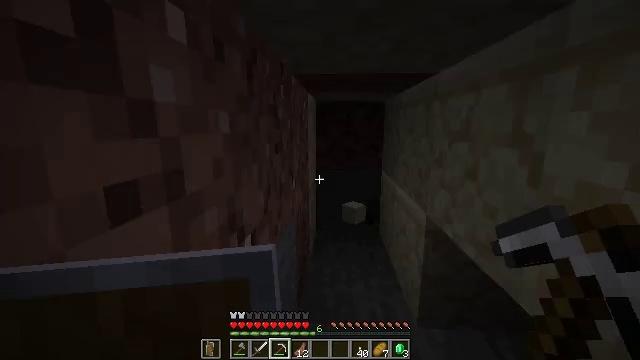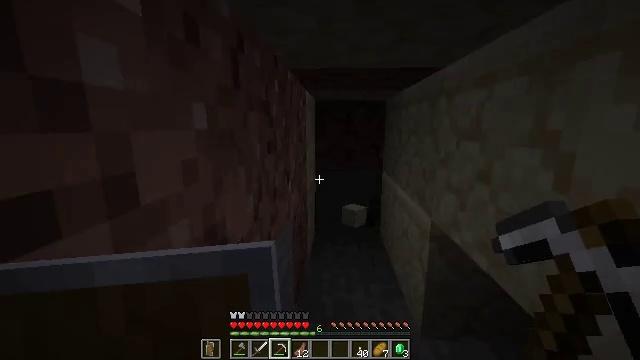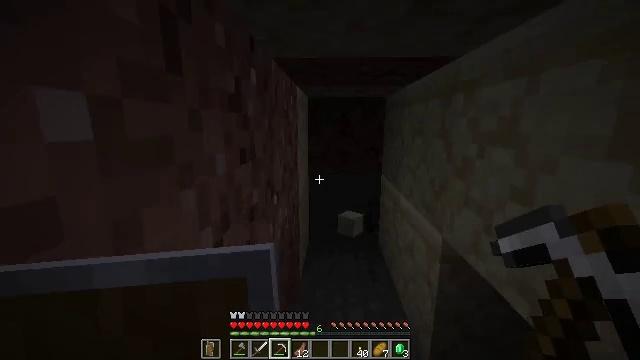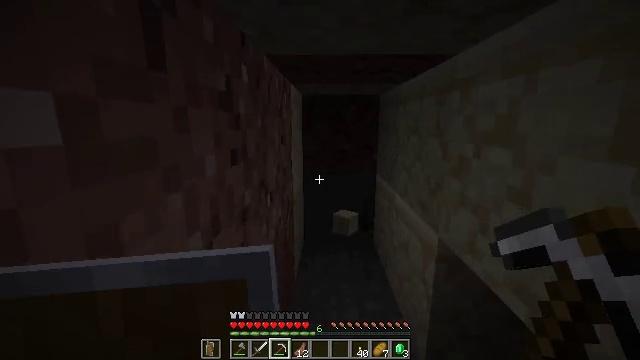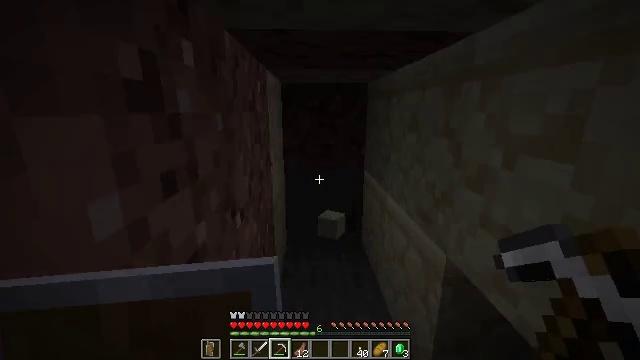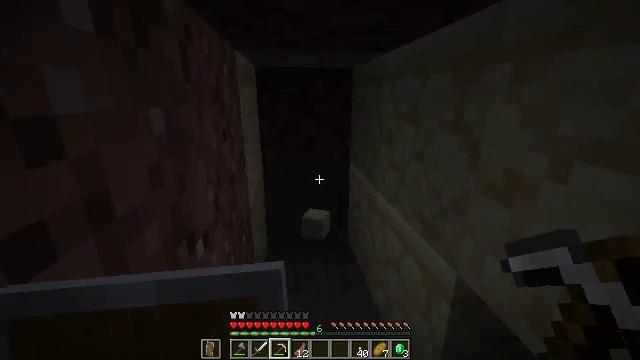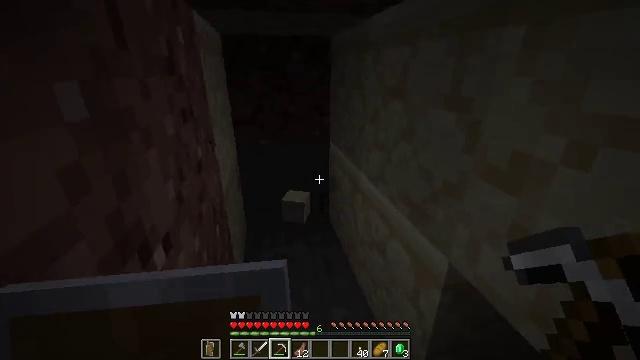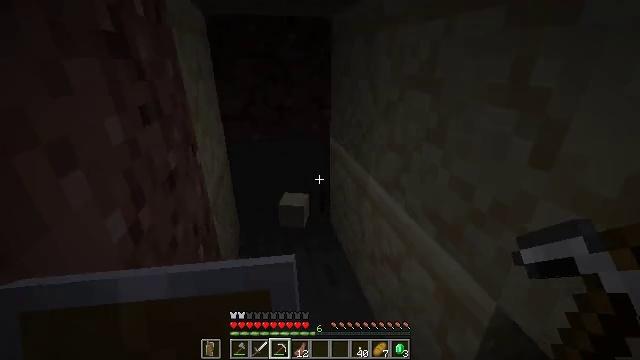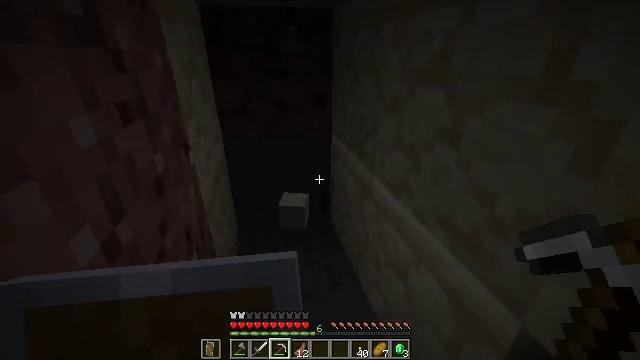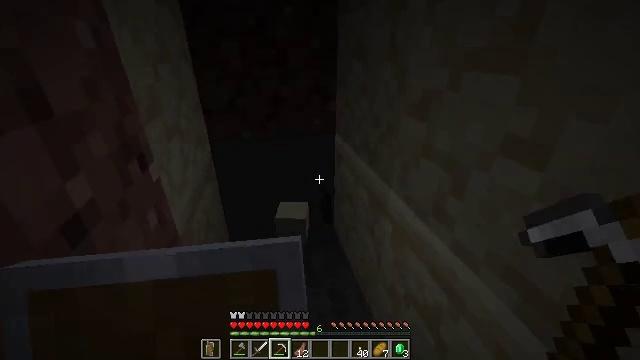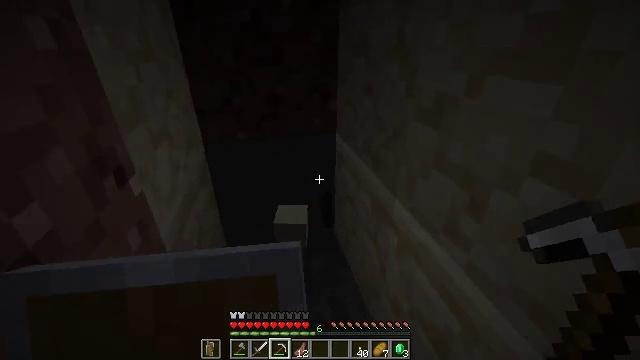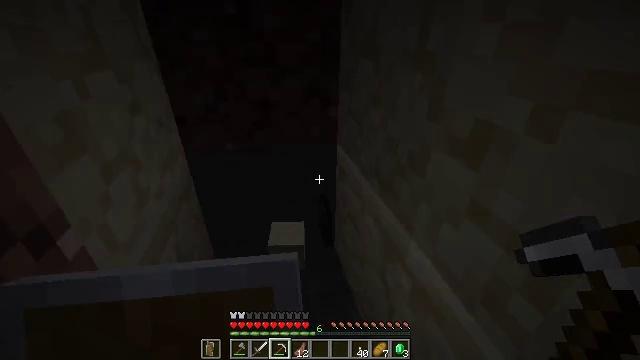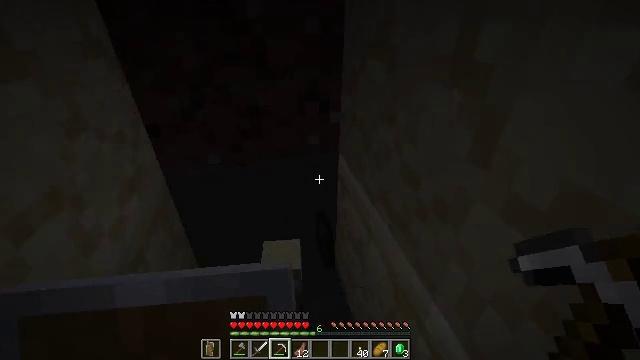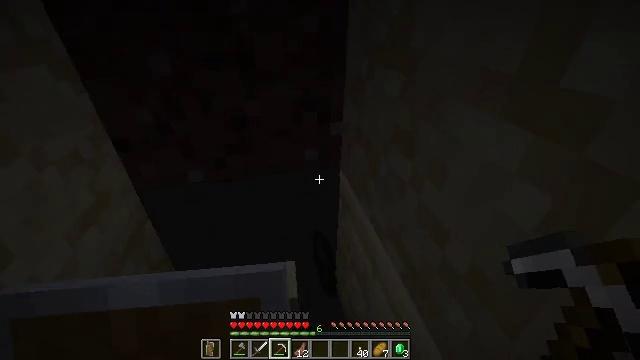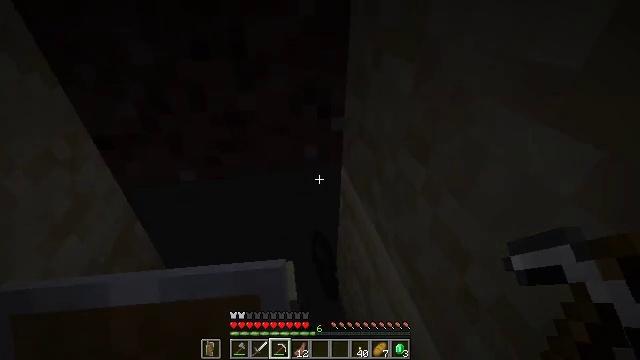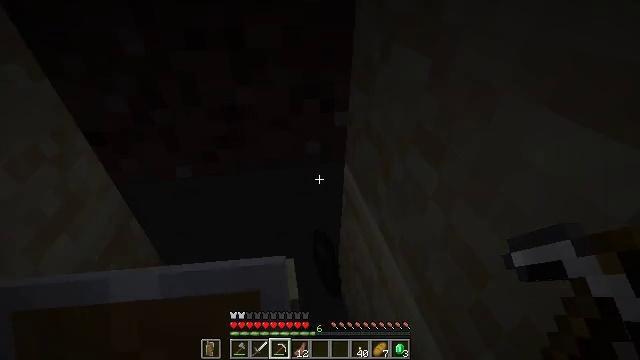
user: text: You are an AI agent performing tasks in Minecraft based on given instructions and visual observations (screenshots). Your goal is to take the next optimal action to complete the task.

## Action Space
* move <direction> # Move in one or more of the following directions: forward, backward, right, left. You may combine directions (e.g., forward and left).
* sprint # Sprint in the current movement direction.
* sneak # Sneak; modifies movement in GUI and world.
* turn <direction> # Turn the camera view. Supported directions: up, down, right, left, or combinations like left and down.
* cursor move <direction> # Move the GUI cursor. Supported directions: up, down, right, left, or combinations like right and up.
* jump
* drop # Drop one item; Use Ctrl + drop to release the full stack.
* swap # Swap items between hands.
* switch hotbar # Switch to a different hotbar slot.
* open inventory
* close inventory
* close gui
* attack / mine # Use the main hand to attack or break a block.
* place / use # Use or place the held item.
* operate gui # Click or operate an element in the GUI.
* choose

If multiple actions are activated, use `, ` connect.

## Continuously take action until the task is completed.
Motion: motion action
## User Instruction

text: Drop a sandstone block.
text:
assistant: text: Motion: move forward
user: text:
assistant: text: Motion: move forward
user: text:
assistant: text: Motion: move forward, turn right
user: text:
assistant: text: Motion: move forward, turn right and down
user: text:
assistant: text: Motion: move forward, turn right and down
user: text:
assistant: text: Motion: move forward, turn right and down
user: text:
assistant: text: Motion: move forward, turn down
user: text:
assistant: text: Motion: move forward
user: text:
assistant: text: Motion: move forward, turn down
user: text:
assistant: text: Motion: move forward, turn down
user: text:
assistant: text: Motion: move forward, turn down
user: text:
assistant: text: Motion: move forward, turn down
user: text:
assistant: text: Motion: move forward, turn down
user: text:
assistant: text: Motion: turn down
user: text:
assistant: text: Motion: turn down
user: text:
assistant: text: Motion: turn down
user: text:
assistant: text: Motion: no_op
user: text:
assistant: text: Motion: no_op
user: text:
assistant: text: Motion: no_op
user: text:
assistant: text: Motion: no_op
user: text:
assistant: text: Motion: no_op
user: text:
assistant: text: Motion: no_op
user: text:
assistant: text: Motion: no_op
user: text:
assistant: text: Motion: no_op
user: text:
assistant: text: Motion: no_op
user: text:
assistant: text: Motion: turn left and up
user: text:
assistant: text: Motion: move back, turn left and up
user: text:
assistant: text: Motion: move back, turn left
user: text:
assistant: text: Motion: move back, turn left
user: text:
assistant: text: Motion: move back, turn left